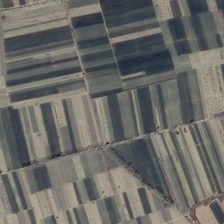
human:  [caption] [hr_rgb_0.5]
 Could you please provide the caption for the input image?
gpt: many pieces of dark green and khaki farmlands are together .

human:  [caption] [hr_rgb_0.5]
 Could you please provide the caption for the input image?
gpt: many pieces of dark green and khaki farmlands are together .

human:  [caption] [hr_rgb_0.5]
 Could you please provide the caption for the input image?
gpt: many pieces of dark green and khaki farmlands are together .

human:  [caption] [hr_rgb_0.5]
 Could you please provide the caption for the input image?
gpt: many pieces of dark green and khaki farmlands are together .

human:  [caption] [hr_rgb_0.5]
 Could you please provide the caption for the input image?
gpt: many pieces of dark green and khaki farmlands are together .